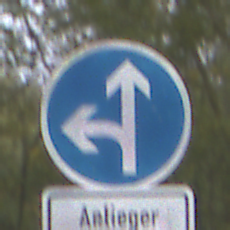
Verkehrszeichen: VorgeschriebeneFahrtrichtungGeradeausOderLinks
Zusatzzeichen unten: PersonengruppenFrei2
Umgebung: Outdoor, Urban
Tageszeit: MorningAfternoon
Wetter: PartlyCloudy
Licht: Natural
Jahreszeit: NotSpecified
Kontrast: LowContrast